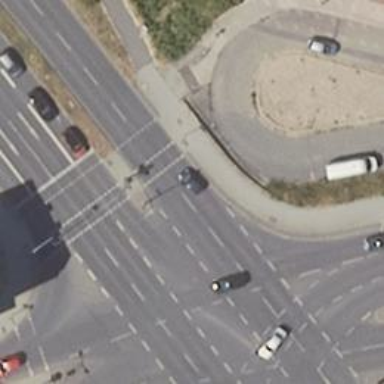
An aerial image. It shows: Crossing with traffic signals.